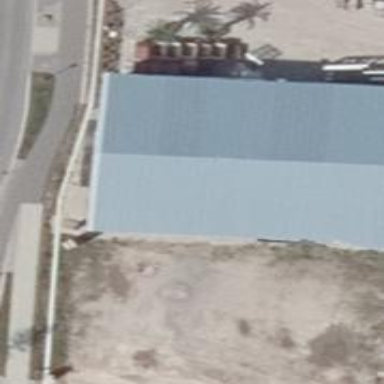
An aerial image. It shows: Industrial building.